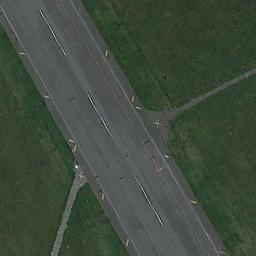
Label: runway